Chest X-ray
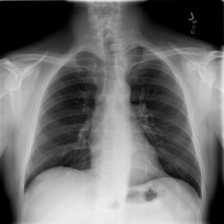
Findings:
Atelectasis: negative
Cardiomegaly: negative
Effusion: negative
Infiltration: negative
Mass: negative
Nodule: negative
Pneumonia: negative
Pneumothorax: negative
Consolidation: negative
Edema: negative
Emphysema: negative
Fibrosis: negative
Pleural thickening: negative
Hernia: negative